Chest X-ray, PA view. Patient: 65 years old, sex M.
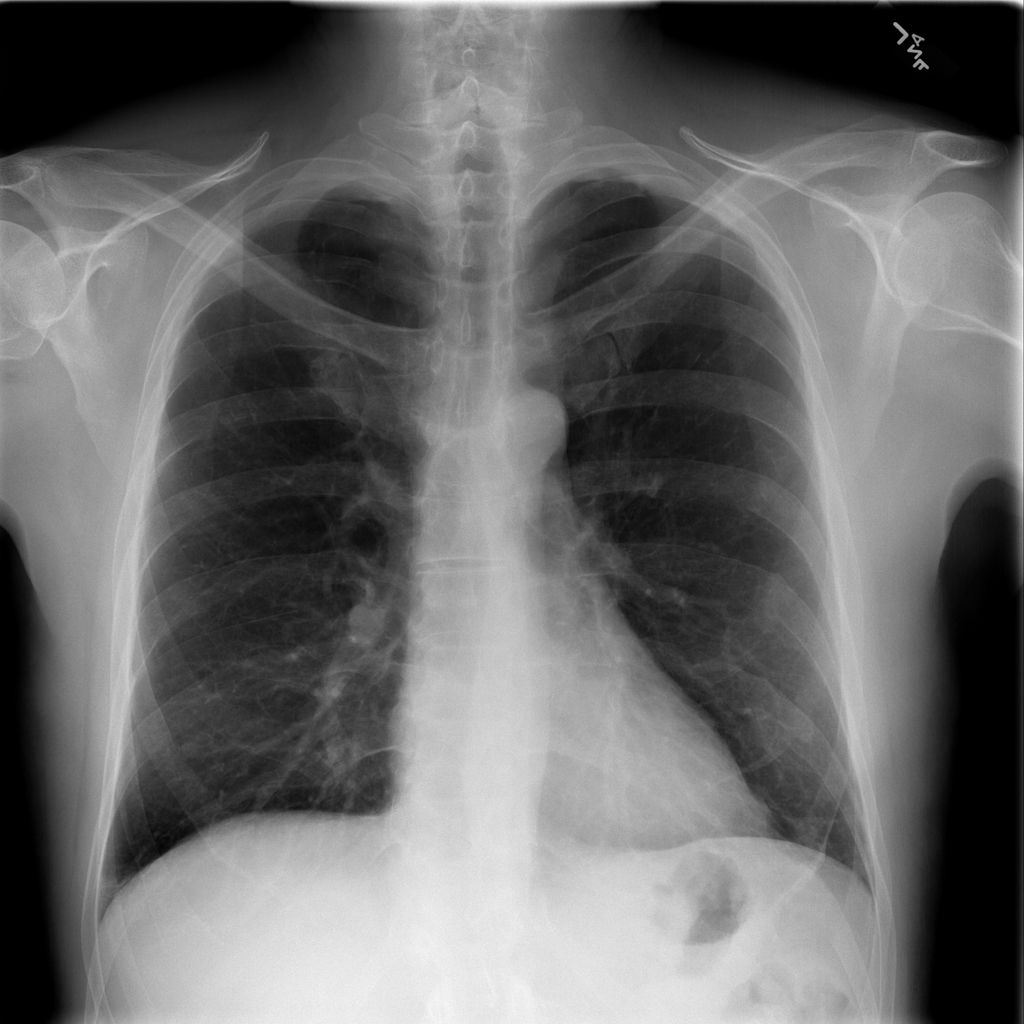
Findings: No Finding